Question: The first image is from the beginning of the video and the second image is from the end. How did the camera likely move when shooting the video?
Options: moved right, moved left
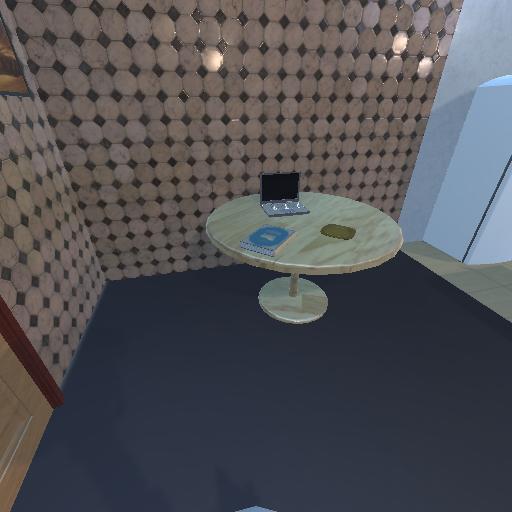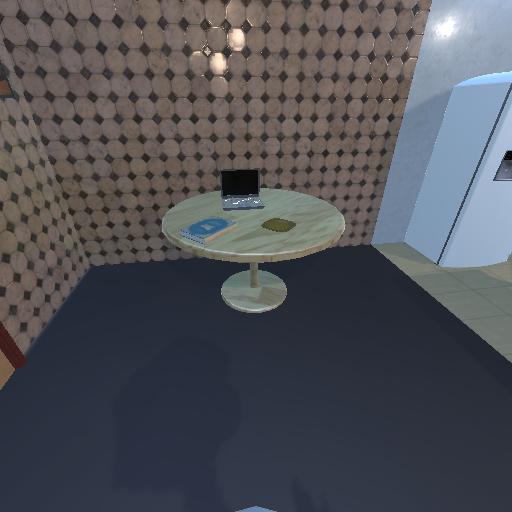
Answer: moved right